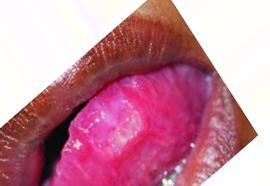
Condition: Mouth Ulcer